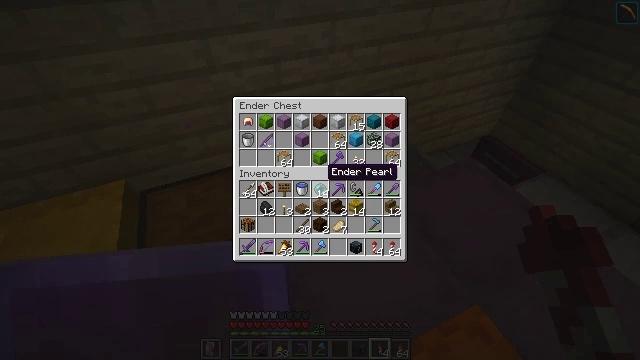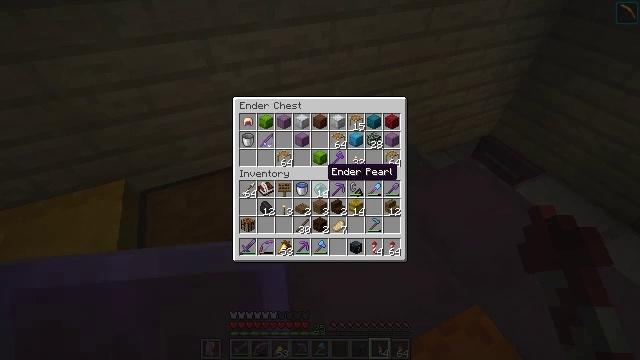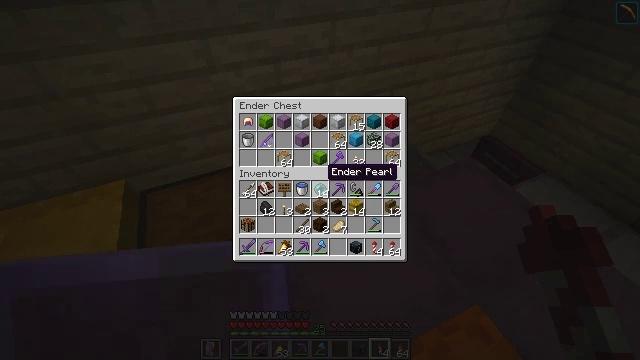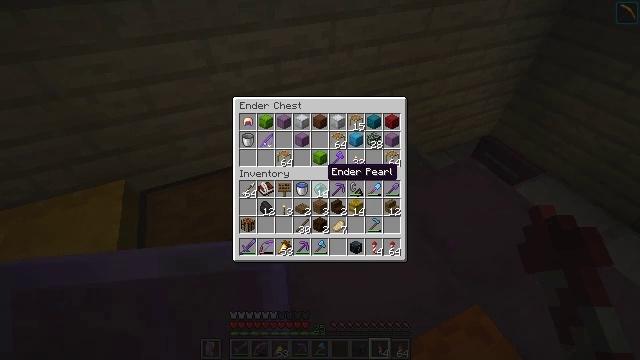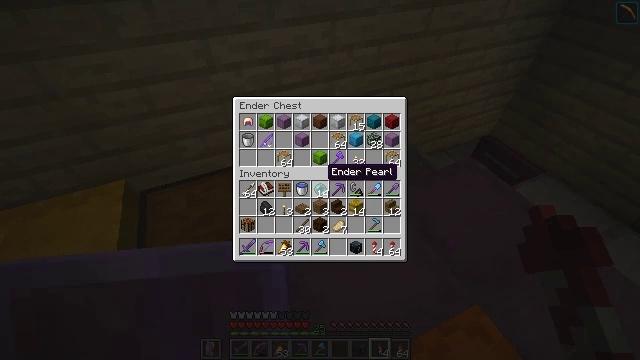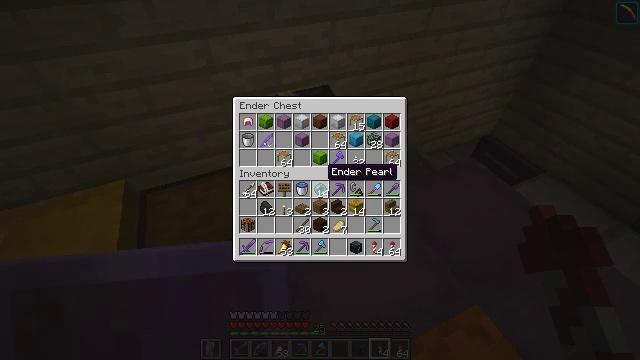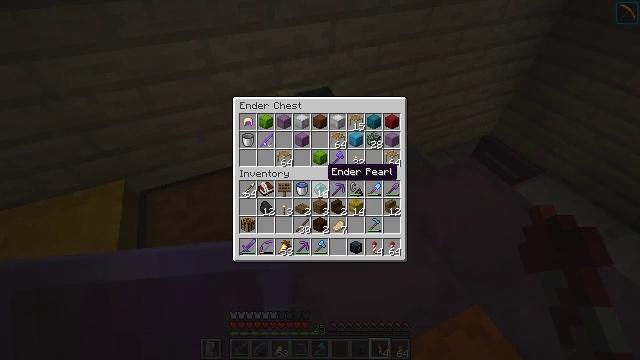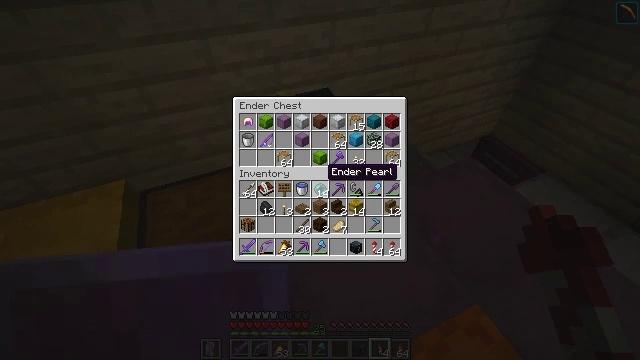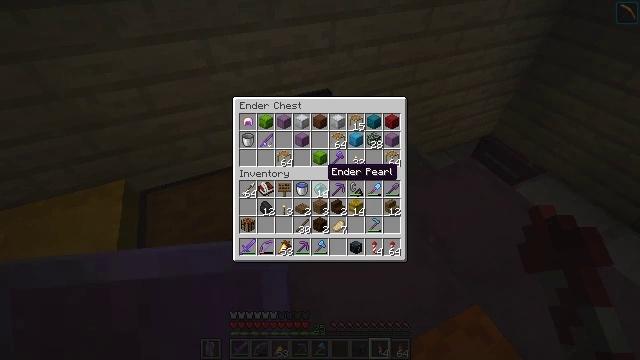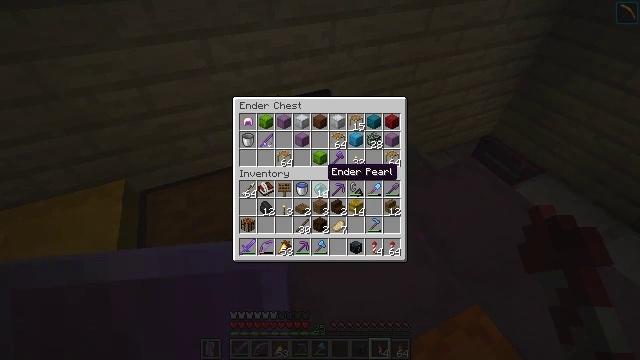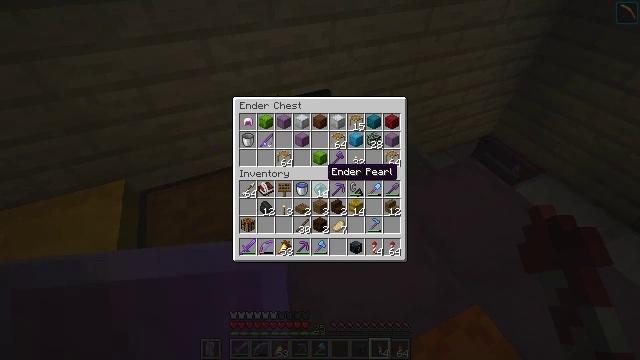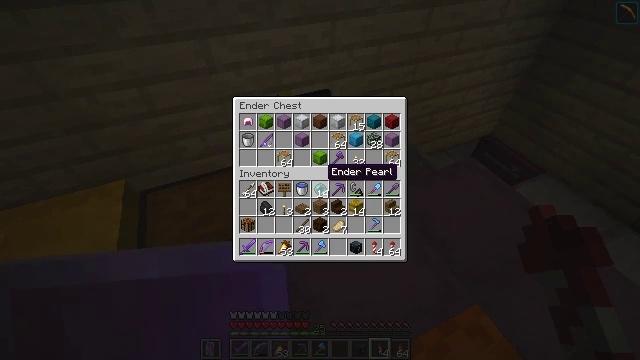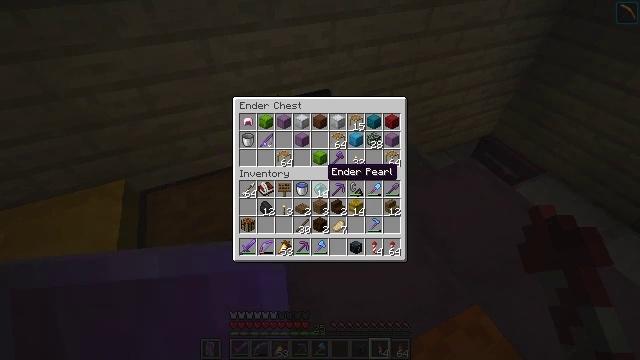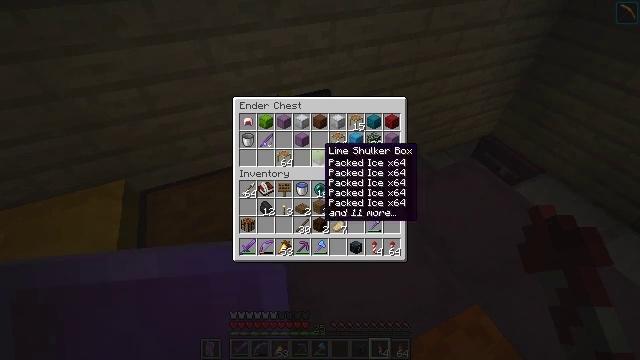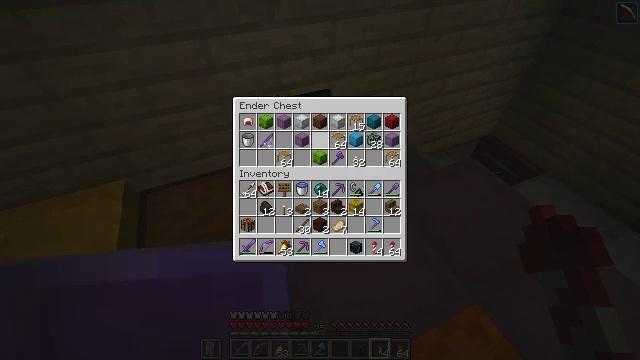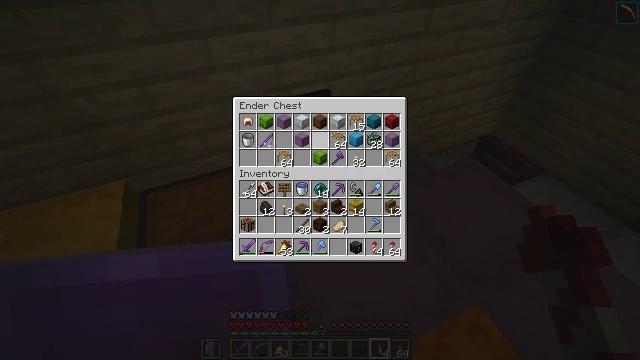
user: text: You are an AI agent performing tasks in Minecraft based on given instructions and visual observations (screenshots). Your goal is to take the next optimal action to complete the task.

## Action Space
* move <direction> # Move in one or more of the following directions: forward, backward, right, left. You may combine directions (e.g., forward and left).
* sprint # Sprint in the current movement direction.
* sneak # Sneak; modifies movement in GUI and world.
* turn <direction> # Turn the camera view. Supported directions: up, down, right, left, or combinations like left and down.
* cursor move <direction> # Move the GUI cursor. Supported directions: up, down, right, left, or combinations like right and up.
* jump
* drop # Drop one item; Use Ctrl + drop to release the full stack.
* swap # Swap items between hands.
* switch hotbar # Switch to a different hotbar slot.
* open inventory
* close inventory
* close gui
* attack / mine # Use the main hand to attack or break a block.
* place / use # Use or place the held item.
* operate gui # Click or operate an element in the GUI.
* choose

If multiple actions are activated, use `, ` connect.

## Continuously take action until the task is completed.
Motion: motion action
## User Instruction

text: Gather items from the brown shulker box by mining it.
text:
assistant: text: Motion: no_op
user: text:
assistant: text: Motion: no_op
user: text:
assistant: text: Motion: no_op
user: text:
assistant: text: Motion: no_op
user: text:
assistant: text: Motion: no_op
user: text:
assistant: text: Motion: no_op
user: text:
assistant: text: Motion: no_op
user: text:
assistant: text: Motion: no_op
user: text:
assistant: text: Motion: no_op
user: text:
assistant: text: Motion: no_op
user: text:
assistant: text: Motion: no_op
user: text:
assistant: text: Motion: no_op
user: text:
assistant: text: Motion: cursor move up
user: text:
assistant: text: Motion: cursor move up
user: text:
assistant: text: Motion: no_op
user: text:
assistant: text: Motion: no_op
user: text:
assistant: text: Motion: no_op
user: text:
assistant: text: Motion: no_op
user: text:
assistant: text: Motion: no_op
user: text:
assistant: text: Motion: no_op
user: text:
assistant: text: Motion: no_op
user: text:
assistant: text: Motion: no_op
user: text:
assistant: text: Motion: no_op
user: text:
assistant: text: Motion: no_op
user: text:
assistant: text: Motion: no_op
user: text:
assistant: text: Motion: no_op
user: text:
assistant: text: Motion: no_op
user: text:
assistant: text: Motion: no_op
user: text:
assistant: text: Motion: no_op
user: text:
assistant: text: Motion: no_op